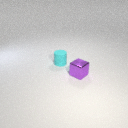
small cyan rubber cylinder behind small purple metal cube